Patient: sex F, age 54
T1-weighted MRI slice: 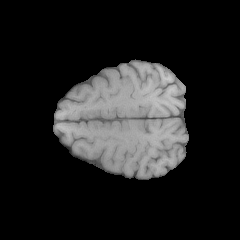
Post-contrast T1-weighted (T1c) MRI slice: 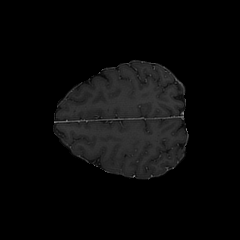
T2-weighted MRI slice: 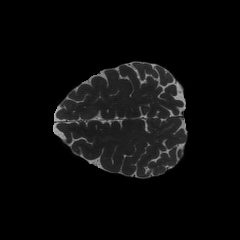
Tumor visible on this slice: no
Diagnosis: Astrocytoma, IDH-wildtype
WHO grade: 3